Question: I want to create an app with this series of activities, the layout and animations are different in each activity.

What is the code for the back, next and exit buttons?
I've been using OnClick Method, it's working fine, but the app SOMETIMES crashes if I click the next button too quick.
'''
public void Next(View v){
Intent next = new Intent(this, NextClass);
startActivity(next);
finish();
'''
(I'll appreciate if your answer could be "for dummies", I'm new to Android)
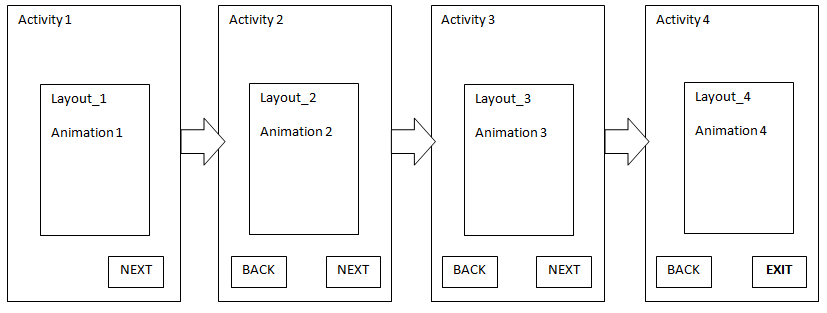
Answer: > Is there a better way to do this? Change between activities?
Yes, there is the better way. Google co. also find out about this restrict when using many Activities.
So they support <URL>
You can use
> ActionBarSherlock
combine with :
> ViewPagerIndicator
from GitHub for using Fragment better.
Therefore you can avoid above case :
> I've been using OnClick Method, it's working fine, but the app SOMETIMES crashes if I click the next button too quick.
p/s :
> Fragments decompose application functionality and UI into reusable modulesAdd multiple fragments to a screen to avoid switching activitiesFragments have their own lifecycle, state, and back stackFragments require API Level 11 or greater